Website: apple
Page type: account-selection
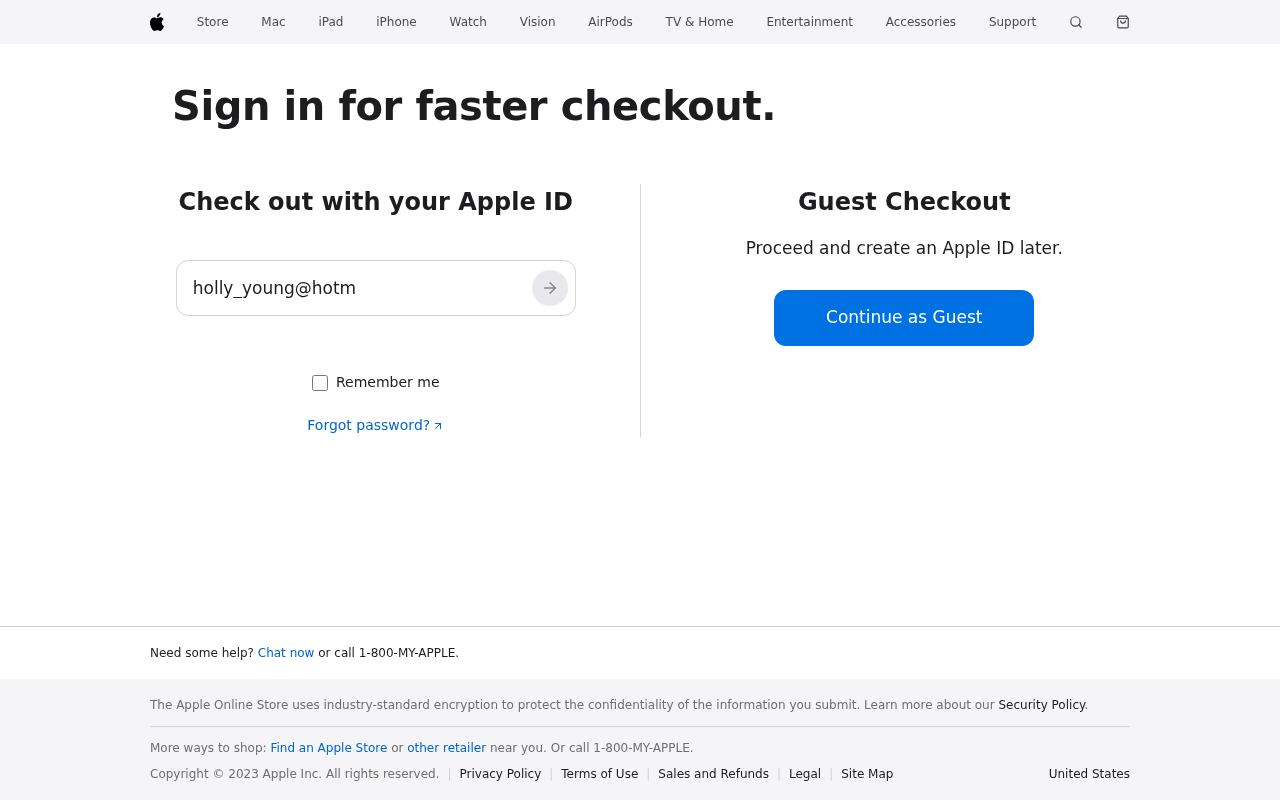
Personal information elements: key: PII_EMAIL
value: holly_young@hotmail.com